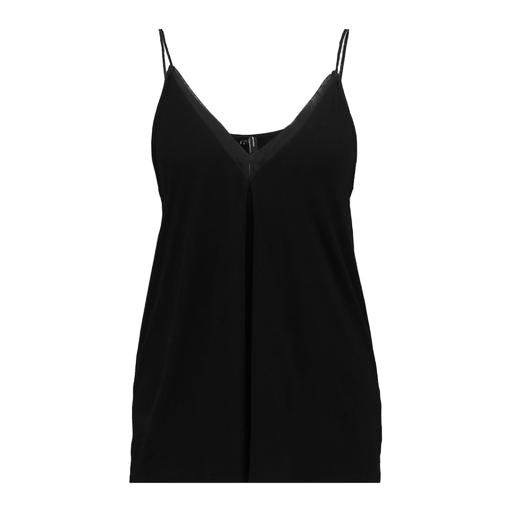
black chelsea cami, black twofer trapeze cami, black v-neck cami, white background